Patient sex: M
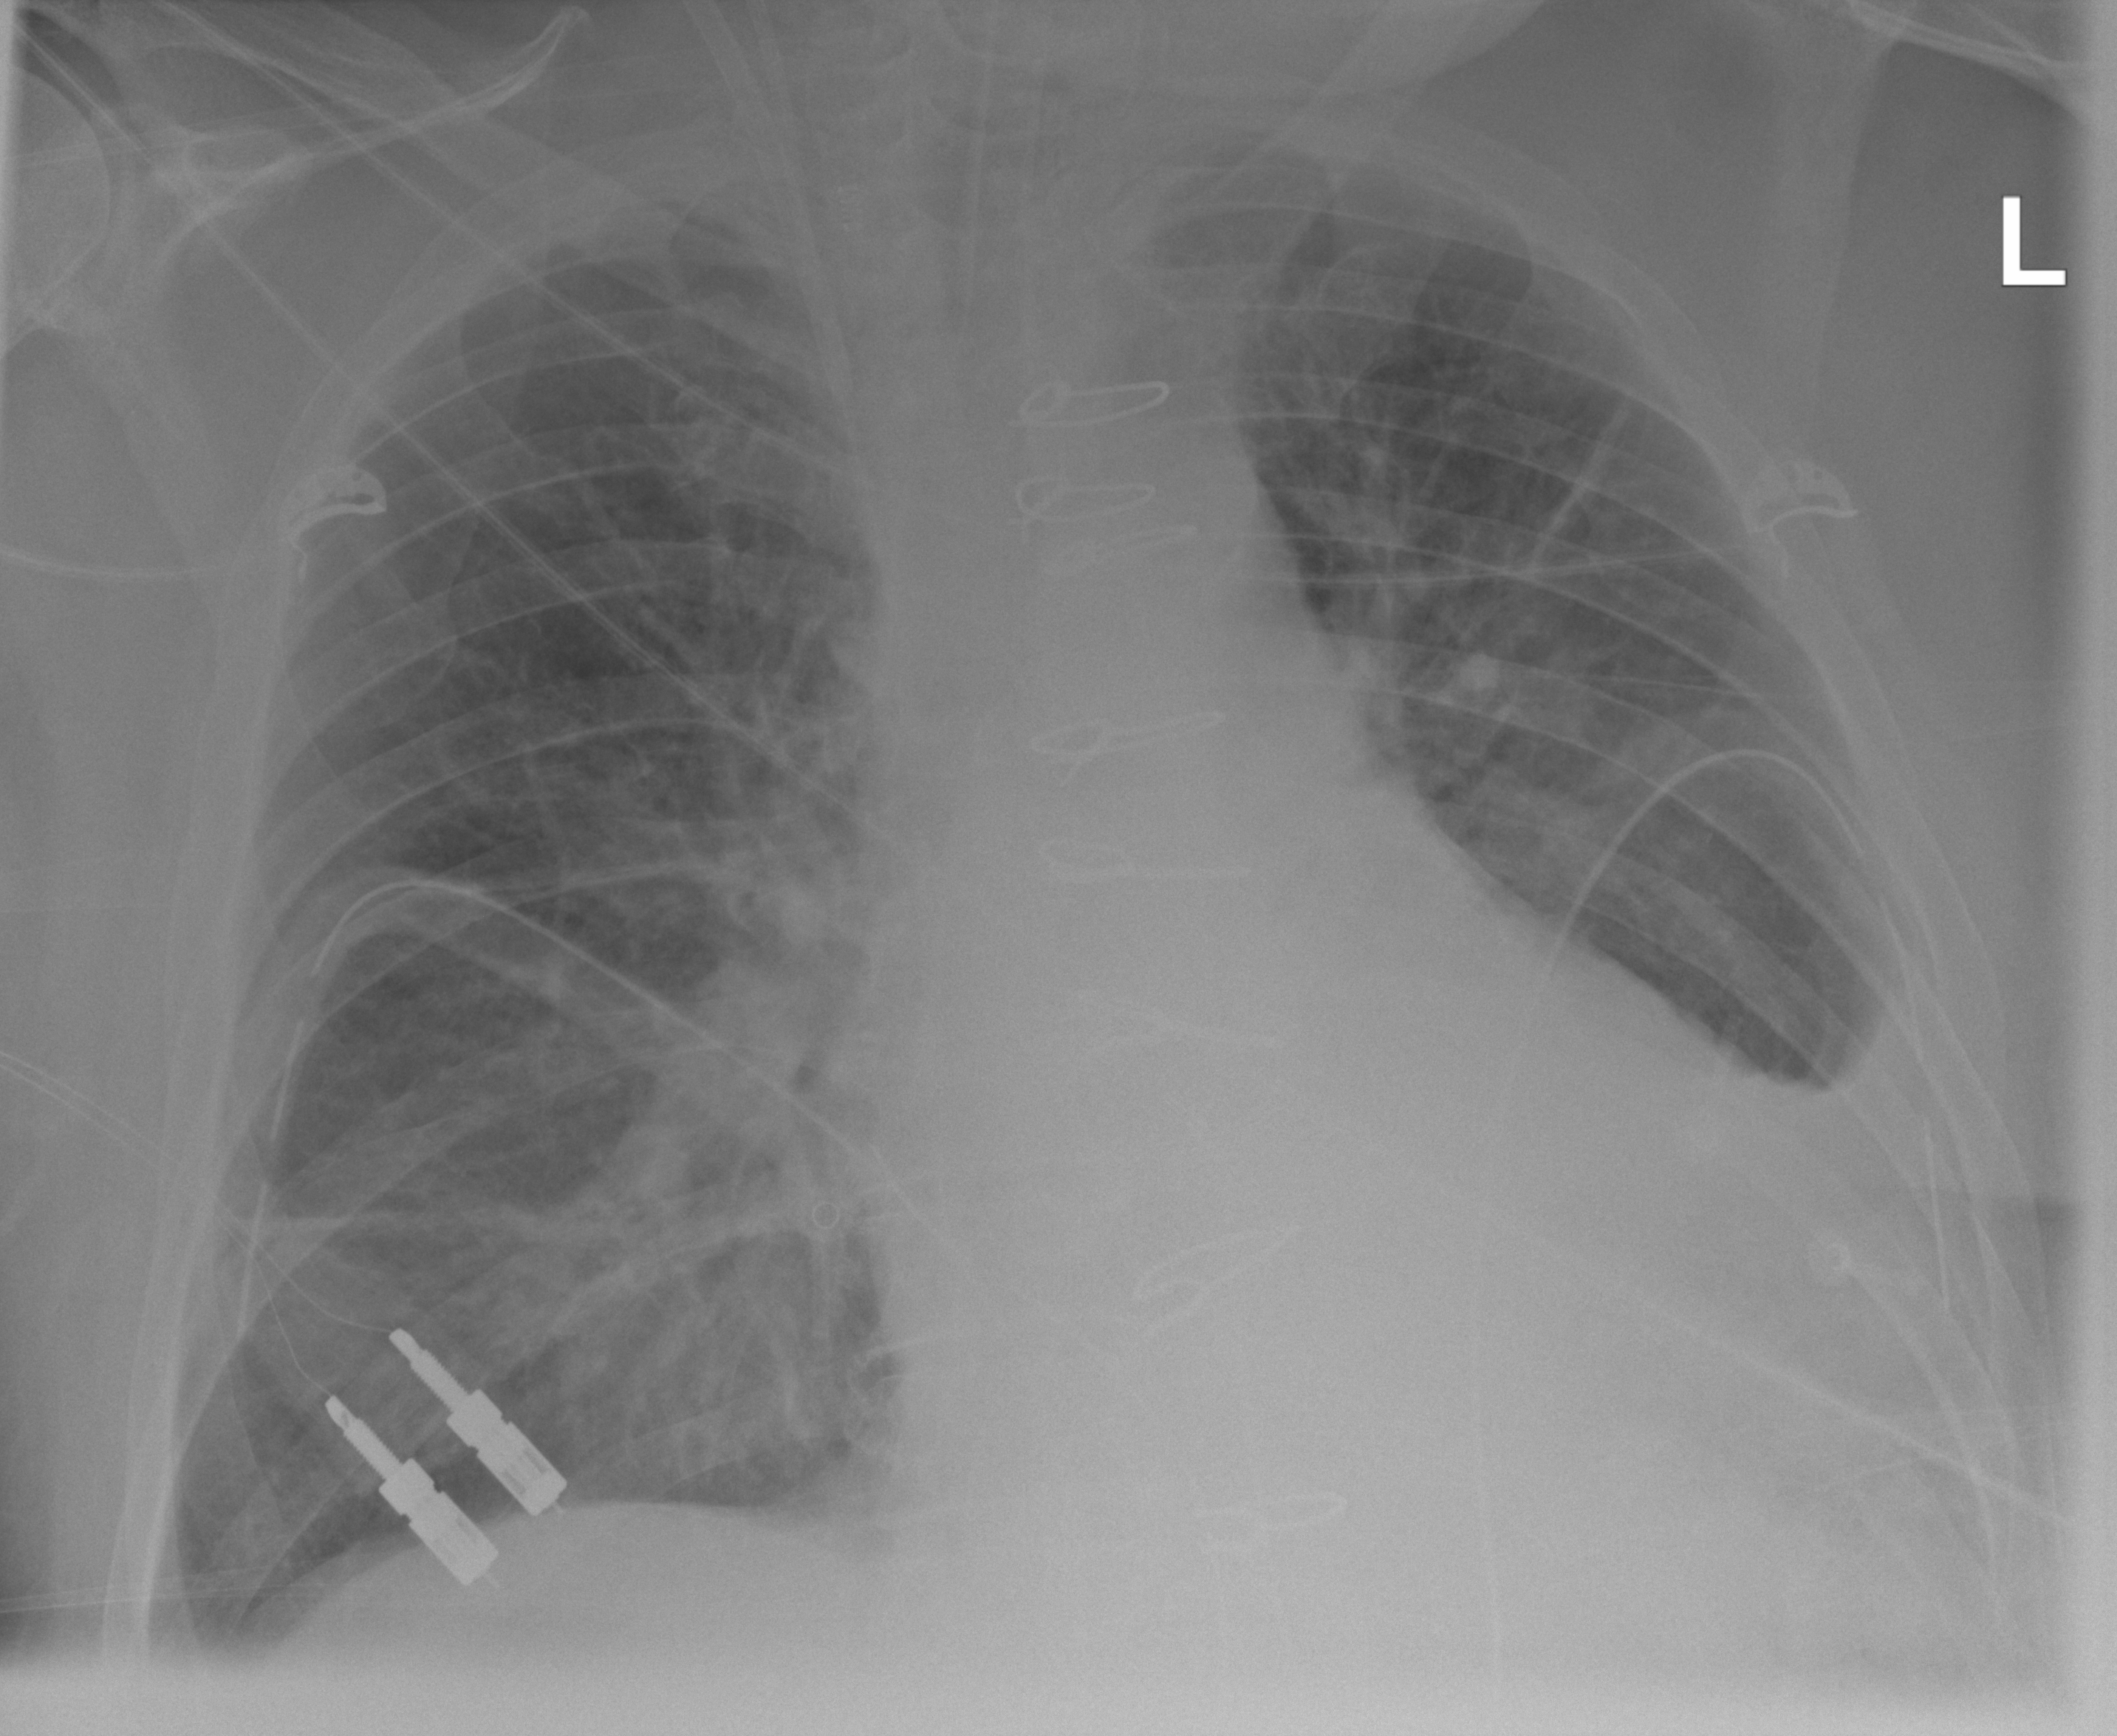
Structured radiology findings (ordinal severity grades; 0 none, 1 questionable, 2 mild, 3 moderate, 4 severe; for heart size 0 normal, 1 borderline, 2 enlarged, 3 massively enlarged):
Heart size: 2
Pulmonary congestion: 2
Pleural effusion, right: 0
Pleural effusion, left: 3
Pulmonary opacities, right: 2
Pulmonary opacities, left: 1
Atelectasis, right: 0
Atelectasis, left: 3